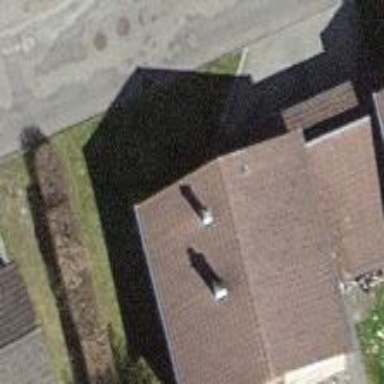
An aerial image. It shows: Gabled roof on residential building.